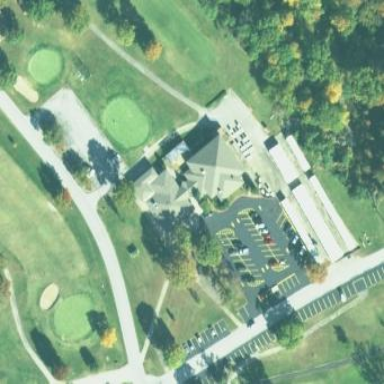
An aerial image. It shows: Clubhouse building associated with golf course.